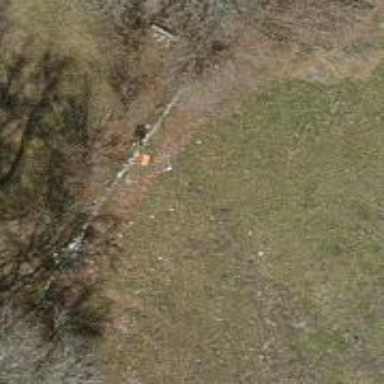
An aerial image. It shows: View of pole with roofed pipeline marker.